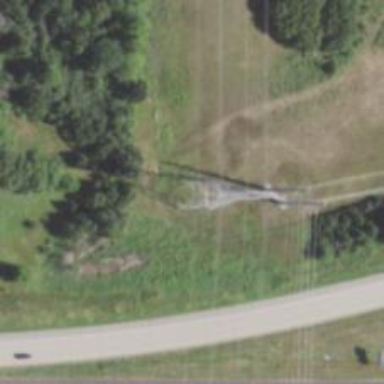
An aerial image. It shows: Lattice structure tower used for power transmission.